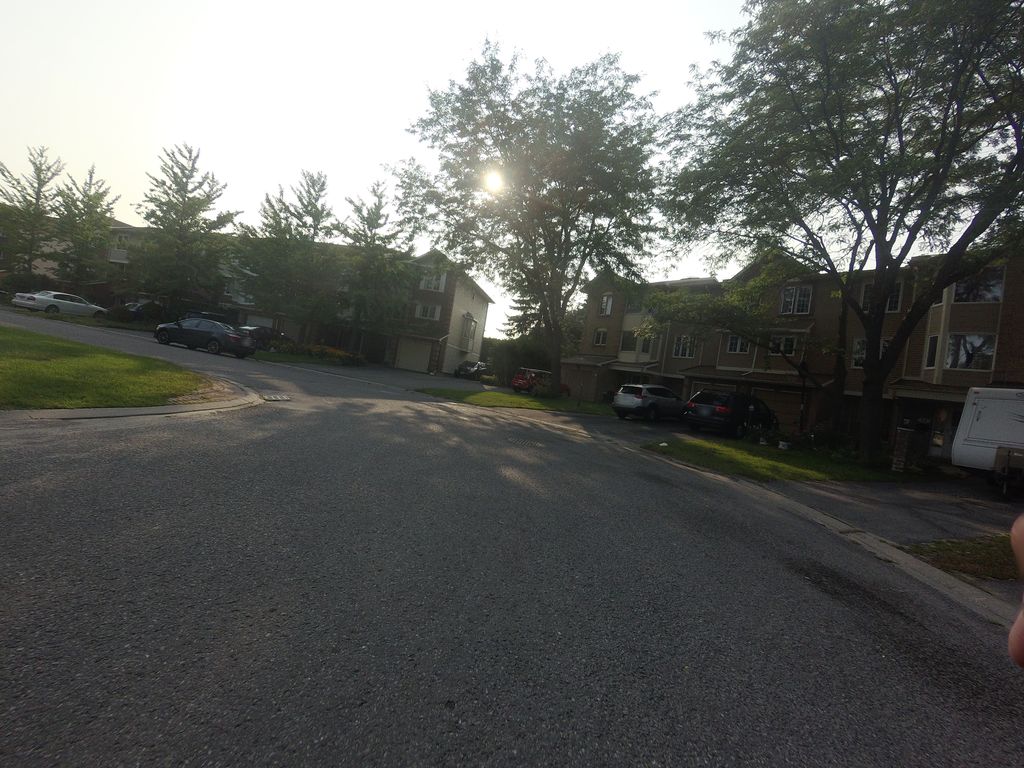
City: ottawa-gatineau